Question:
Hello guys,
Our aim is to get a script that will insert the missing pairs of product - TaxCategory in the intermediate table (ProductTaxCategory)
The following script is correctly working but we are trying to find a way to optimize it:
'''
INSERT ProductTaxCategory
(ProductTaxCategory_TaxCategoryId,ProductTaxCategory_ProductId)
SELECT
TaxCategoryId
,ProductId
FROM Product pr
CROSS JOIN TaxCategory tx
WHERE pr.ProductId NOT IN
(
SELECT ProductTaxCategory_ProductId
FROM ProductTaxCategory
)
OR
pr.ProductId IN
(
SELECT ProductTaxCategory_ProductId
FROM ProductTaxCategory
)
AND
tx.TaxCategoryId NOT IN
(
SELECT ProductTaxCategory_TaxCategoryId
FROM ProductTaxCategory
WHERE ProductTaxCategory_ProductId = pr.ProductId
)
'''
How can we optimize this query ?
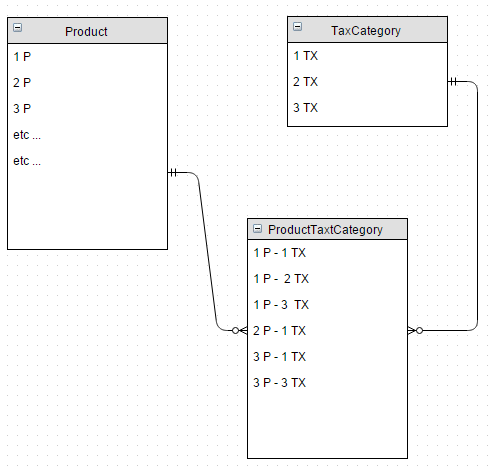
Answer: Try something like (full statement now):
'''
INSERT INTO ProductTaxCategory
(ProductTaxCategory_TaxCategoryId,ProductTaxCategory_ProductId)
SELECT TaxCategoryId, ProductId
FROM Product pr CROSS JOIN TaxCategory tx
WHERE NOT EXISTS
(SELECT 1 FROM ProductTaxCategory
WHERE ProductTaxCategory_ProductId = pr.ProductId
AND ProductTaxCategory_TaxCategoryId = tx.TaxCategoryId)
'''
'EXISTS' with '(SELECT 1 ... WHERE ID=...)' is often a better alternative to 'IN (SELECT ID FROM ... )' constructs.